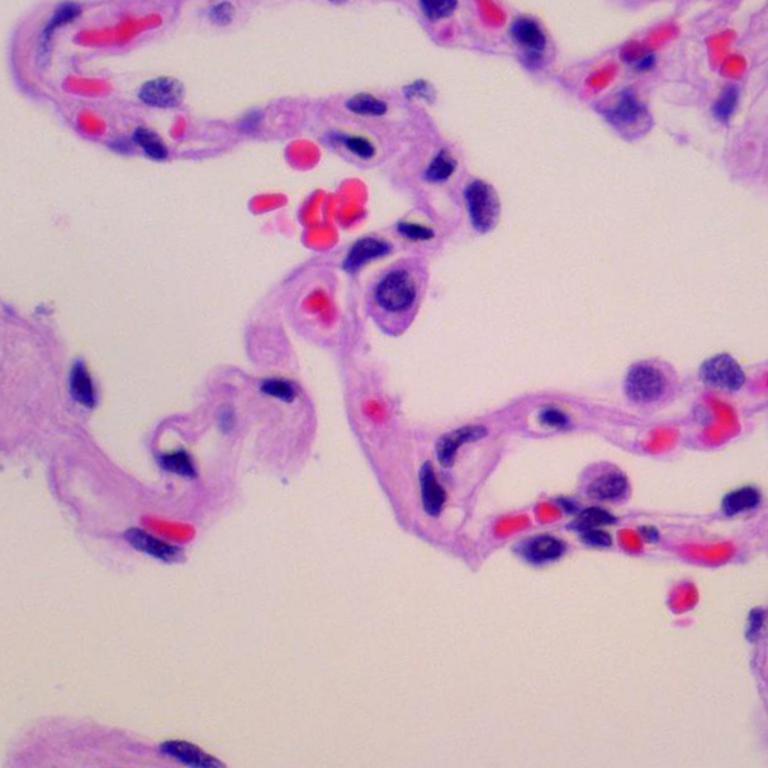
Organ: lung
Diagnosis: benign